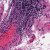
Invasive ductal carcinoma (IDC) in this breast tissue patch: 0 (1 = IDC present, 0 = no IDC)